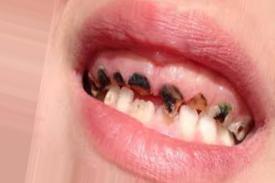
Condition: Caries